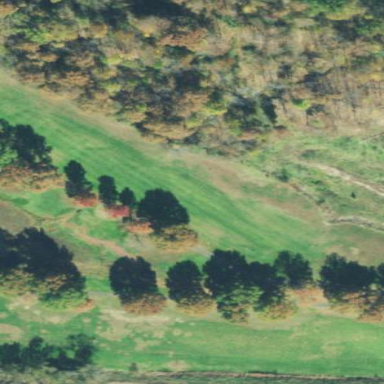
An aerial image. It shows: Area with grass used as rough in golf course.